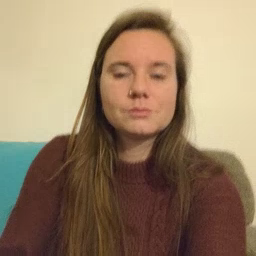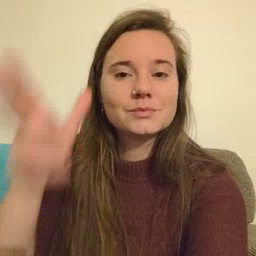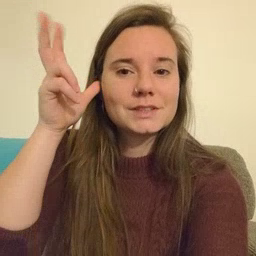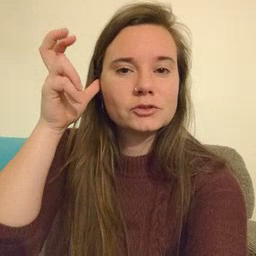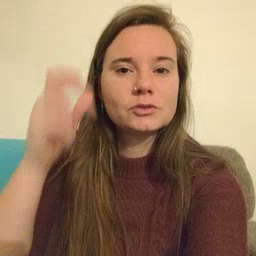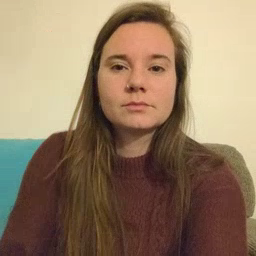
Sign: hear